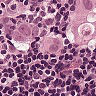
Metastatic tissue present: yes